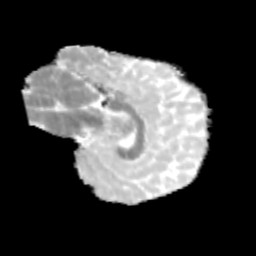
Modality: MD
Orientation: sagittal
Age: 9
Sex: male
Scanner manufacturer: siemens
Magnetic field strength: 3 T
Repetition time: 3.8 s
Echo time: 0.07 s